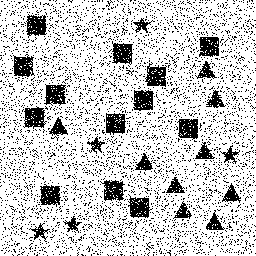
Squares: 13
Triangles: 9
Stars: 5
Total shapes: 27